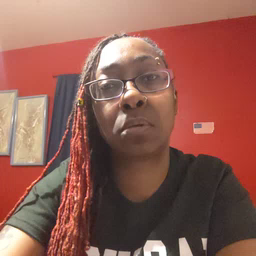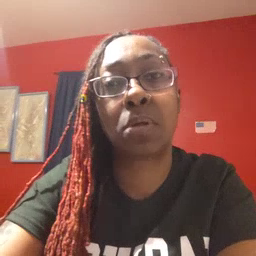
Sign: book